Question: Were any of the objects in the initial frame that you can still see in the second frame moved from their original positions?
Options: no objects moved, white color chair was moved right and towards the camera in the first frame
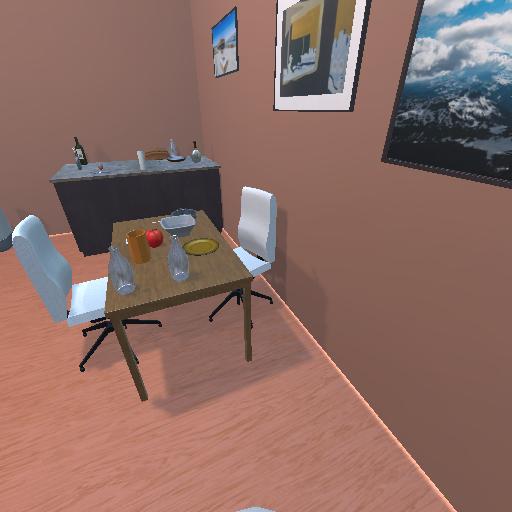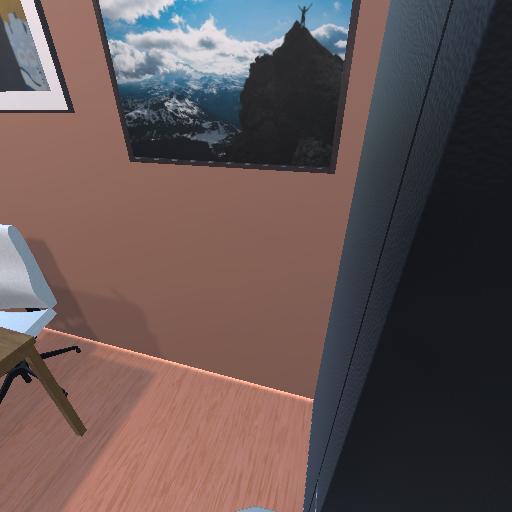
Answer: no objects moved